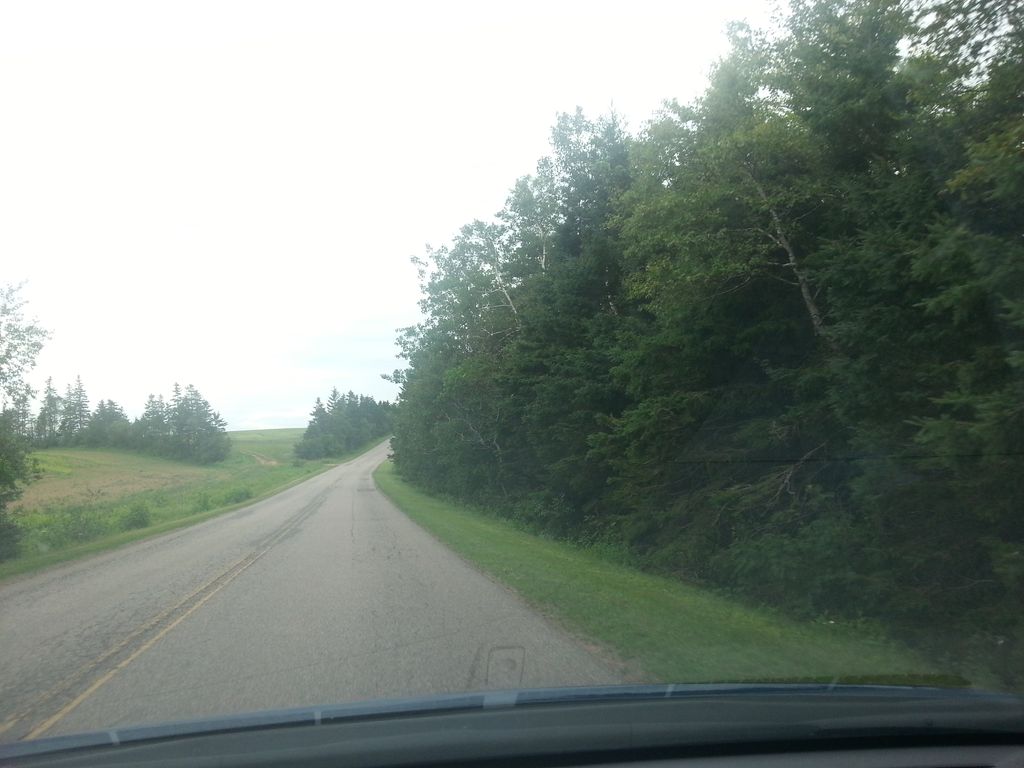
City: charlottetown